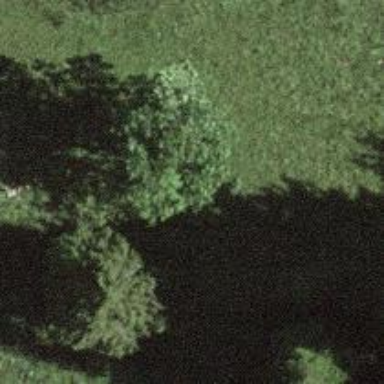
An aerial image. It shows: Single tag "natural: tree."